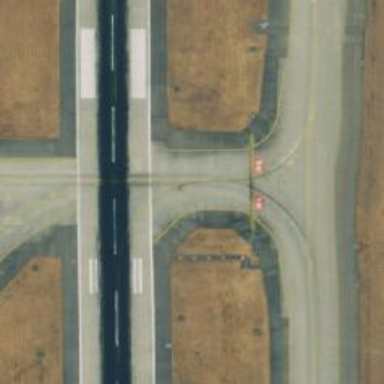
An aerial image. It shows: Image of taxiway at airport.